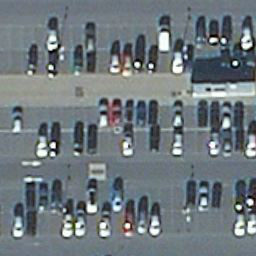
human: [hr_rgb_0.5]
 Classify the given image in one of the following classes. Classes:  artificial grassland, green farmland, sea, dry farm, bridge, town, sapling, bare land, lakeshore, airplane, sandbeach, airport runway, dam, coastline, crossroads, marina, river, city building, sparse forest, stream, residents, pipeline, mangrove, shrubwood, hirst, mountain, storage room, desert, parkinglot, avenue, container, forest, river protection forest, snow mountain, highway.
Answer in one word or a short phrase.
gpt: parkinglot